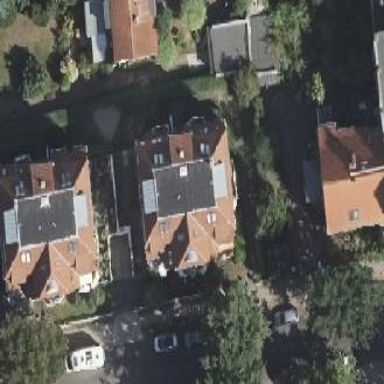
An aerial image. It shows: Charming apartments building with mansard roof design.